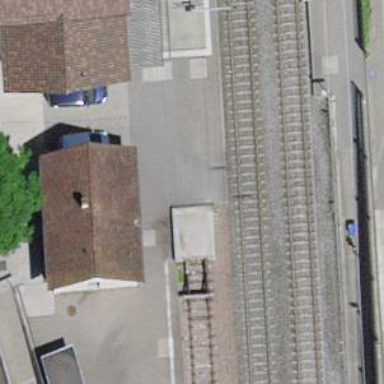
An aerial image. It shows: Railway buffer stop.